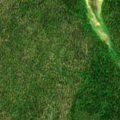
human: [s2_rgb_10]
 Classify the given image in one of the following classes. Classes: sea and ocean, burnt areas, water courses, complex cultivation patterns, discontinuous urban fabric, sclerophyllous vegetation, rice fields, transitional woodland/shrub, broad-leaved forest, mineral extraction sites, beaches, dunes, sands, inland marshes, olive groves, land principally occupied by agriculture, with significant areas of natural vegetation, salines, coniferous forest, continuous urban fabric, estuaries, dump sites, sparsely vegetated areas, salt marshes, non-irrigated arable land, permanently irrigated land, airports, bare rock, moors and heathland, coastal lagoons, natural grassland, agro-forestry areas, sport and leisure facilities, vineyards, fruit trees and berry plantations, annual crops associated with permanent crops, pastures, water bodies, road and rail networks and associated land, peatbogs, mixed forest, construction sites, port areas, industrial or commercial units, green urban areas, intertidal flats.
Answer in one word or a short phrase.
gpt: coniferous forest, peatbogs